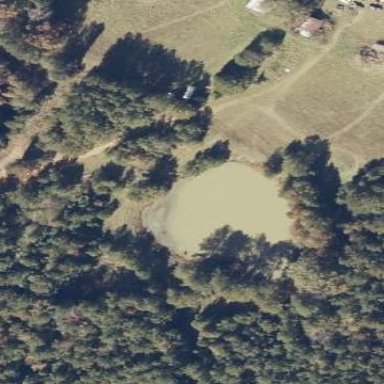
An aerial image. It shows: Pond surrounded by natural water.